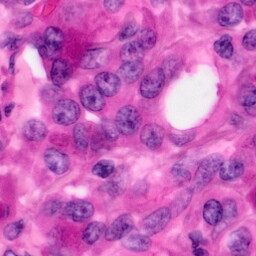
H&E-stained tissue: Pancreatic